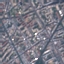
Land use / land cover: Residential